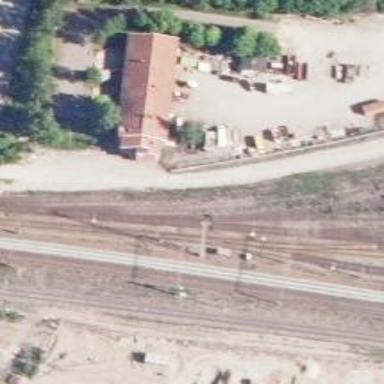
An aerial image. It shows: Railway signal.